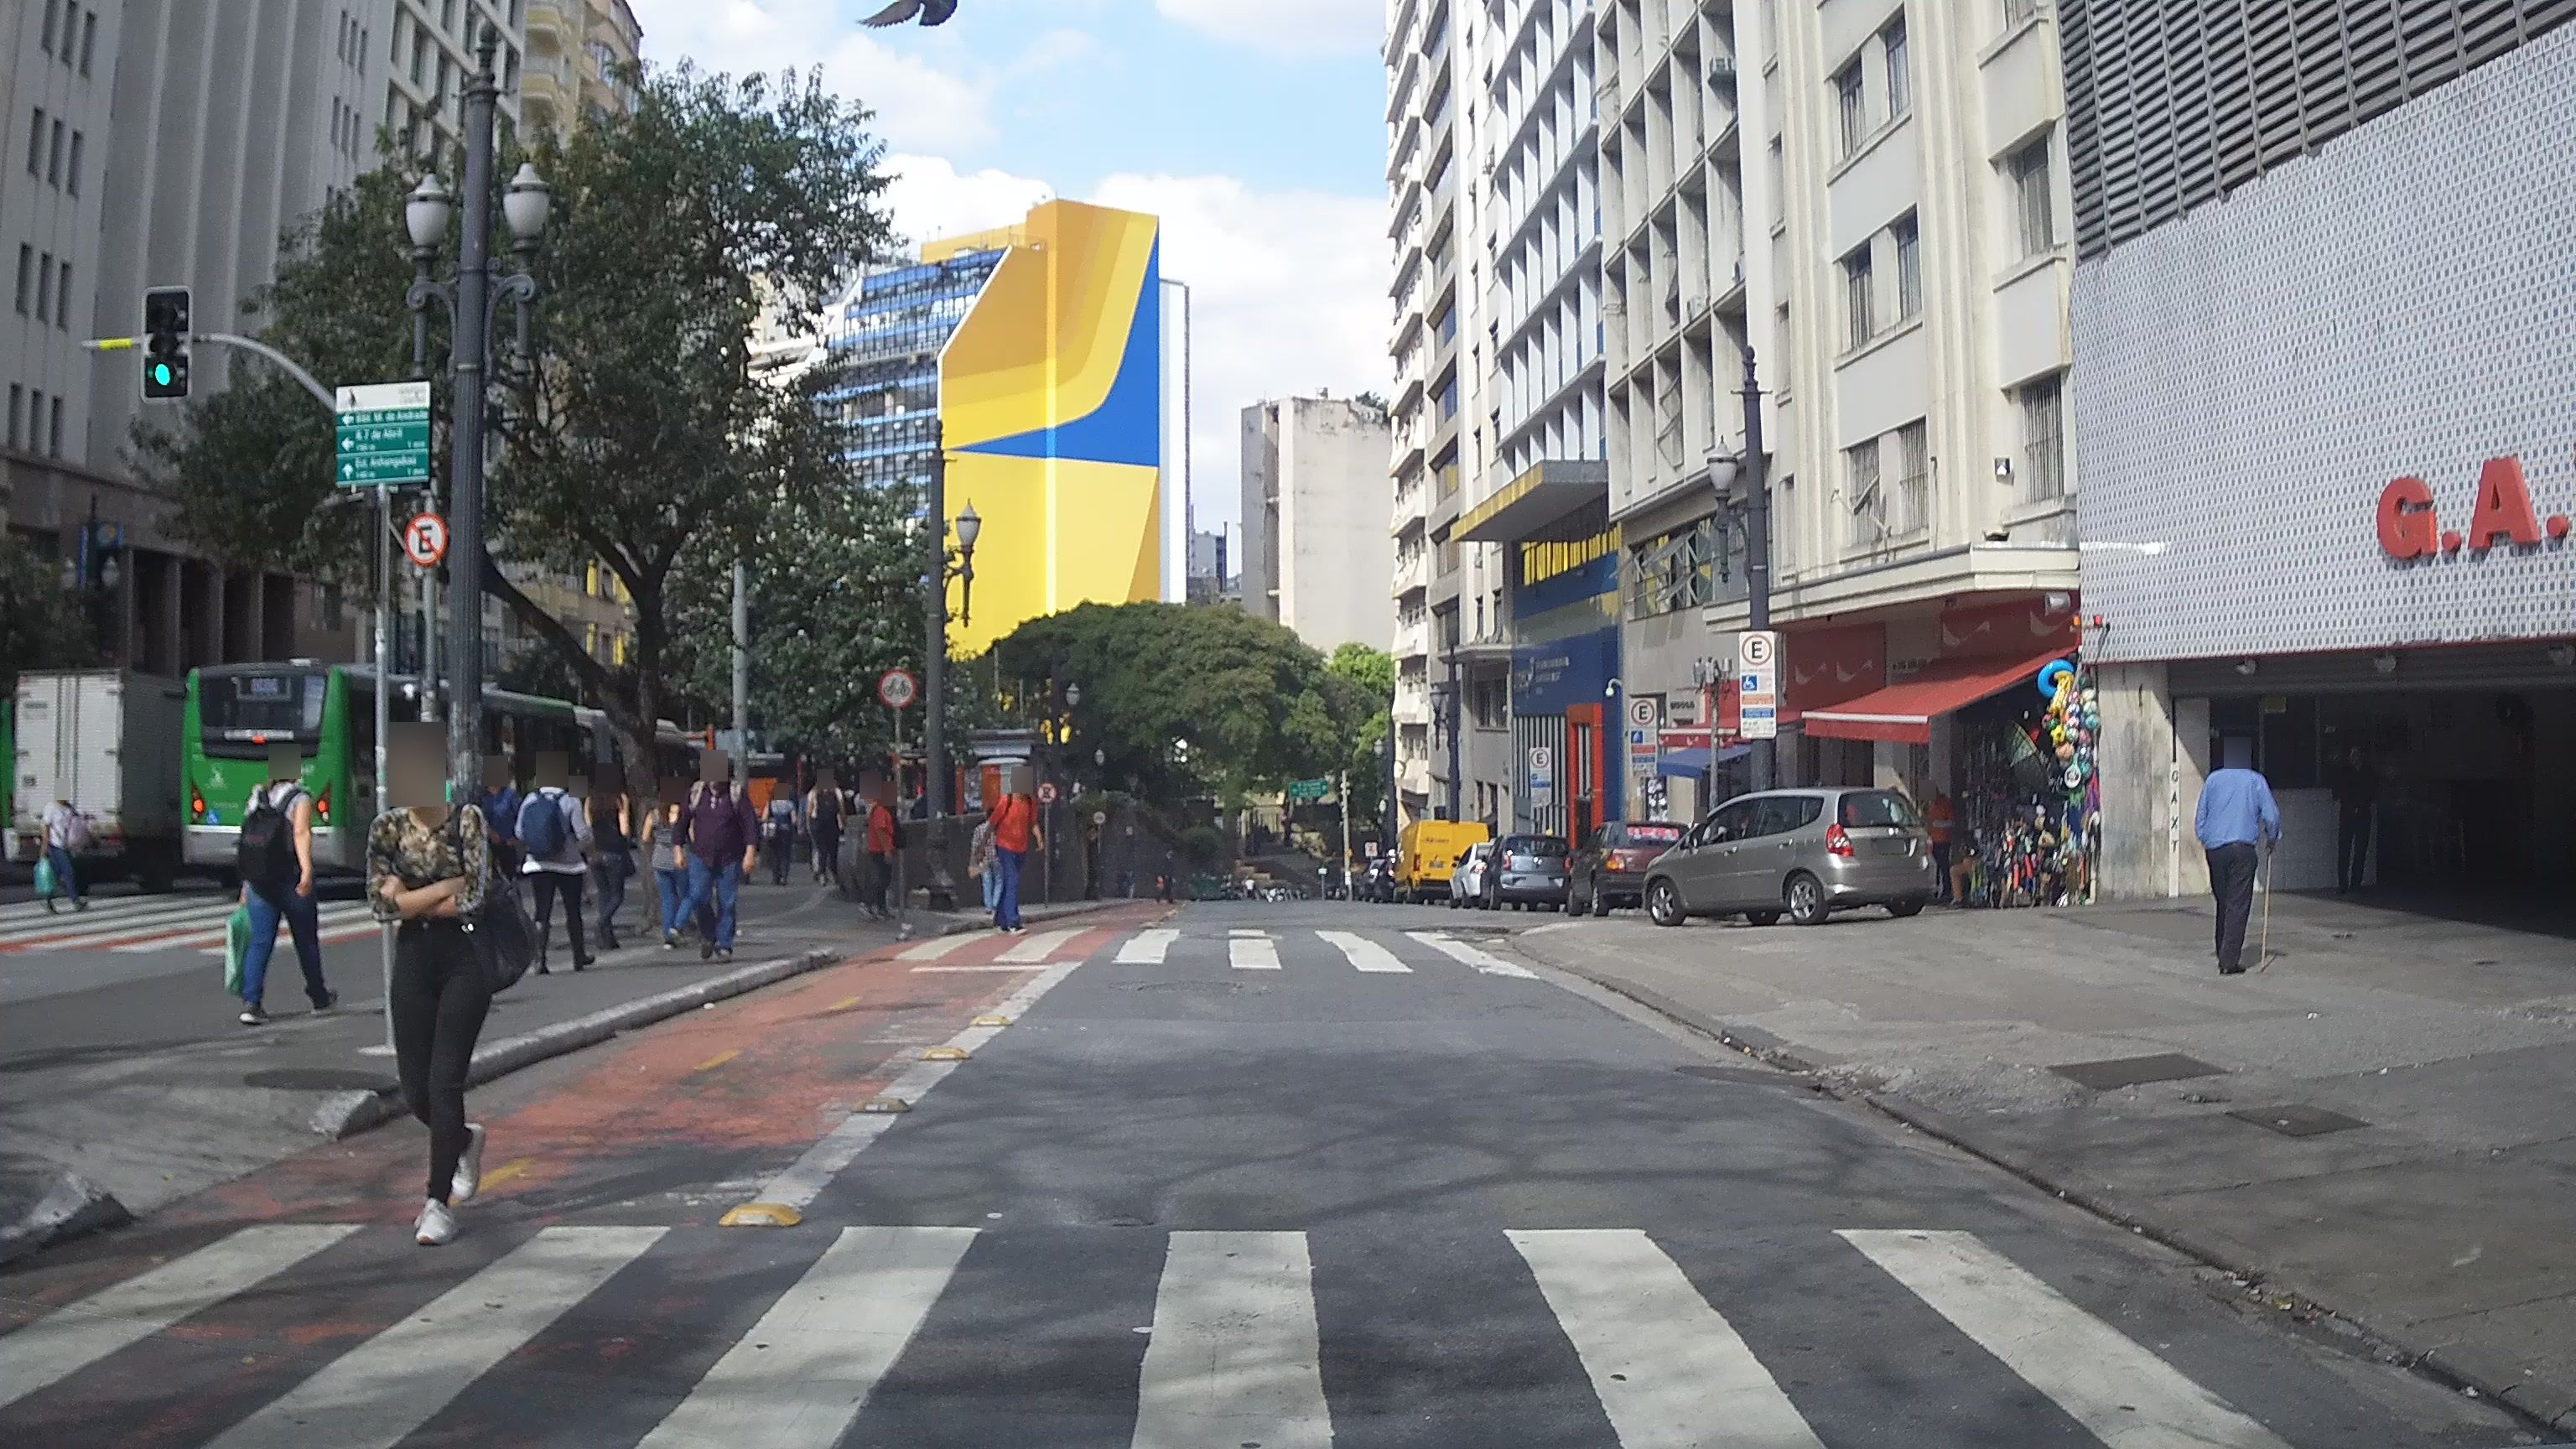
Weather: clear
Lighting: day
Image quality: good
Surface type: walking surface
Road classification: footway
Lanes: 2
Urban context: urban centre
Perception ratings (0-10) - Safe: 6.06, Lively: 9.06, Beautiful: 5.02, Boring: 0.5, Depressing: 3.16, Wealthy: 7.49